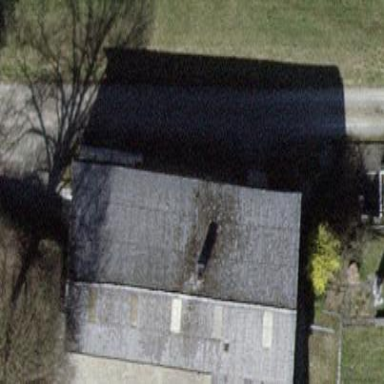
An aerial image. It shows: Gabled roof on farm auxiliary building.